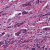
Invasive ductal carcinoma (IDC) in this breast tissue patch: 1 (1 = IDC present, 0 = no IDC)